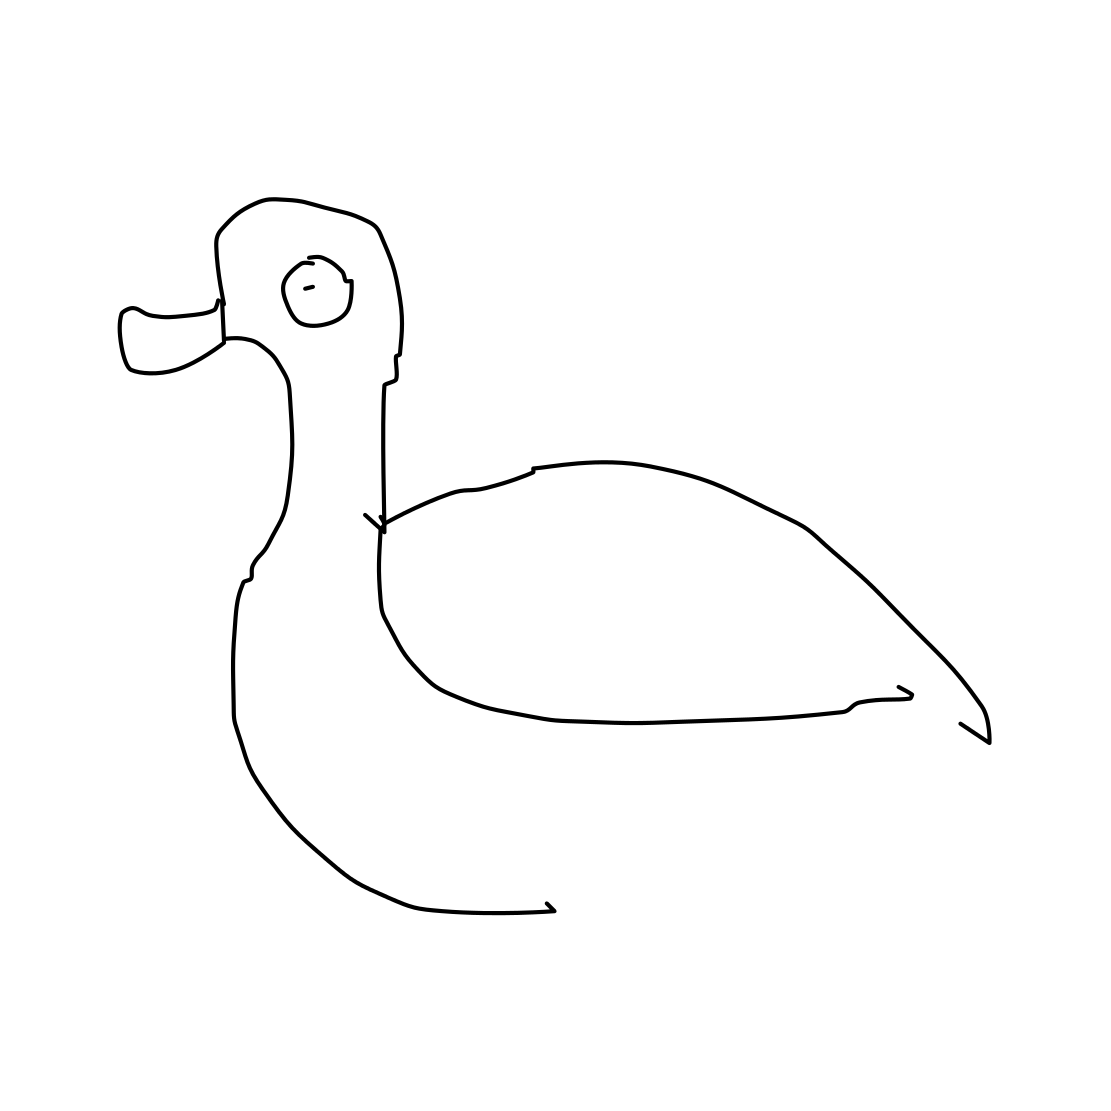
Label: duck